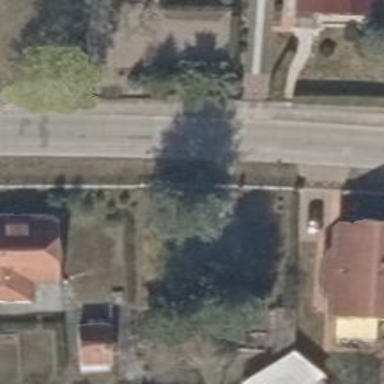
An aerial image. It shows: Urban tree with needle-leaved evergreen.